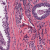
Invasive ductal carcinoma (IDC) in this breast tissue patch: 0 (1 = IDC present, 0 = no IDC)